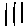
Label: line